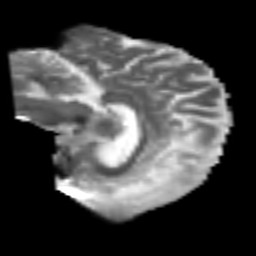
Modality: T2w
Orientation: sagittal
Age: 72
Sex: female
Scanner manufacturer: siemens
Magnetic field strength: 3 T
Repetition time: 4.987 s
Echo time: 0.0792 s